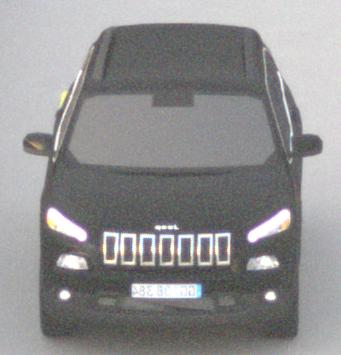
Make: Jeep
Model: Cherokee 3.2 V6 Pentastar
Detailed model: Cherokee (KL)
Model produced from: 2014/07
Model produced until: 2015/07
Doors: 5
Color: black
Road condition: dry road
Daytime: sunrise or sunset
Contrast: low contrast